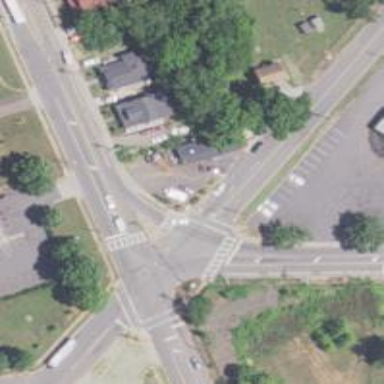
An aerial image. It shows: Footway that serves as traffic island.